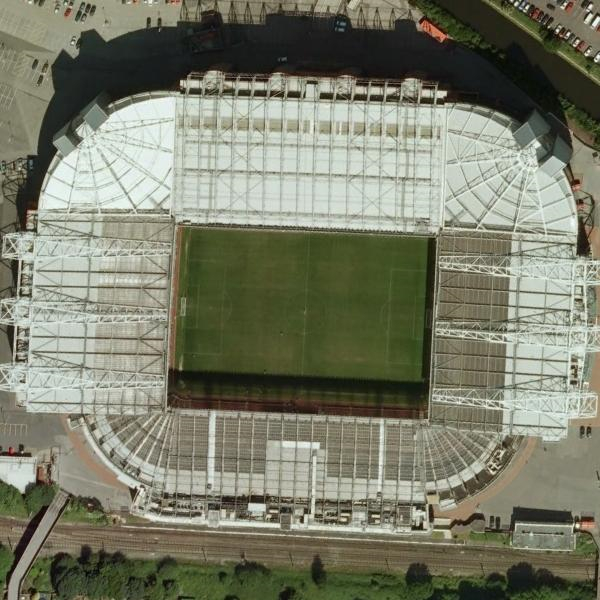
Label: Stadium